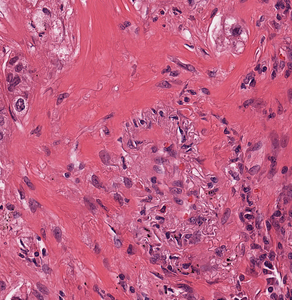
Tumor epithelial tissue: no
Tumor-associated stroma tissue: yes
Normal tissue: no